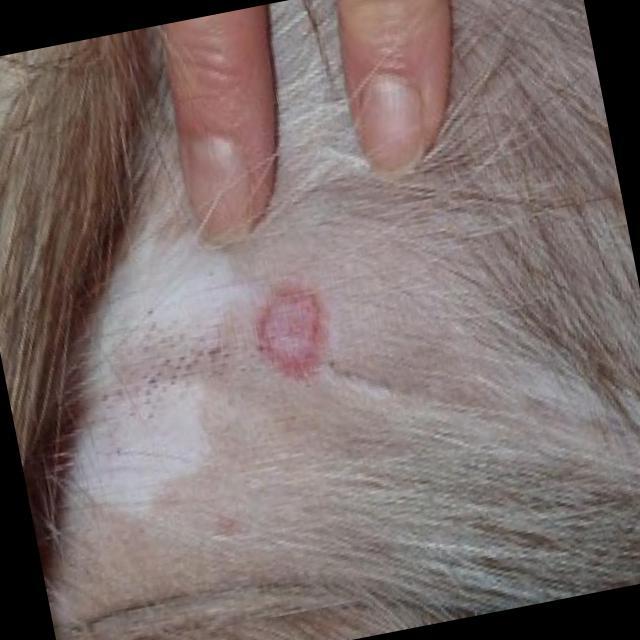
Canine ringworm (Dermatophytosis) — fungal infection caused by Microsporum or Trichophyton. Presents with circular alopecia, scaling, crusting, and broken hairs.